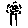
Label: tree